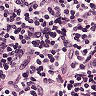
Metastatic tissue present: no